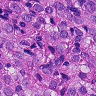
Metastatic tissue present: yes